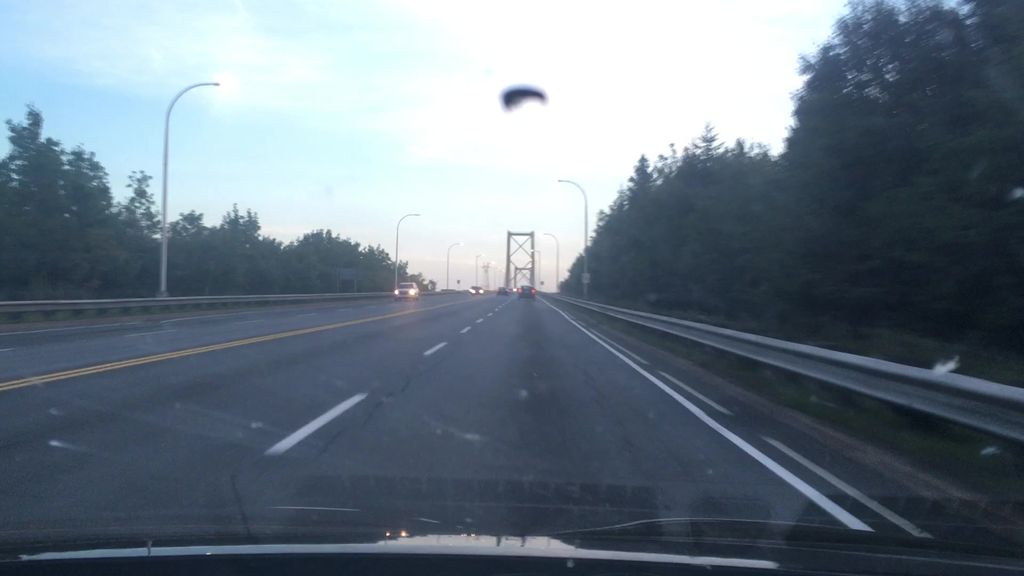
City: halifax